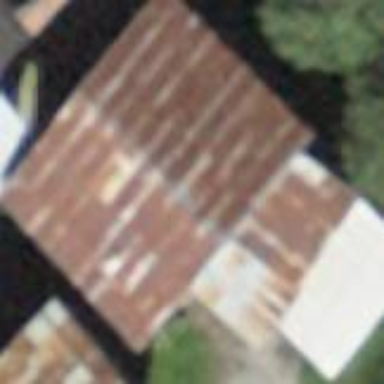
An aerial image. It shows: Shed.